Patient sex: M
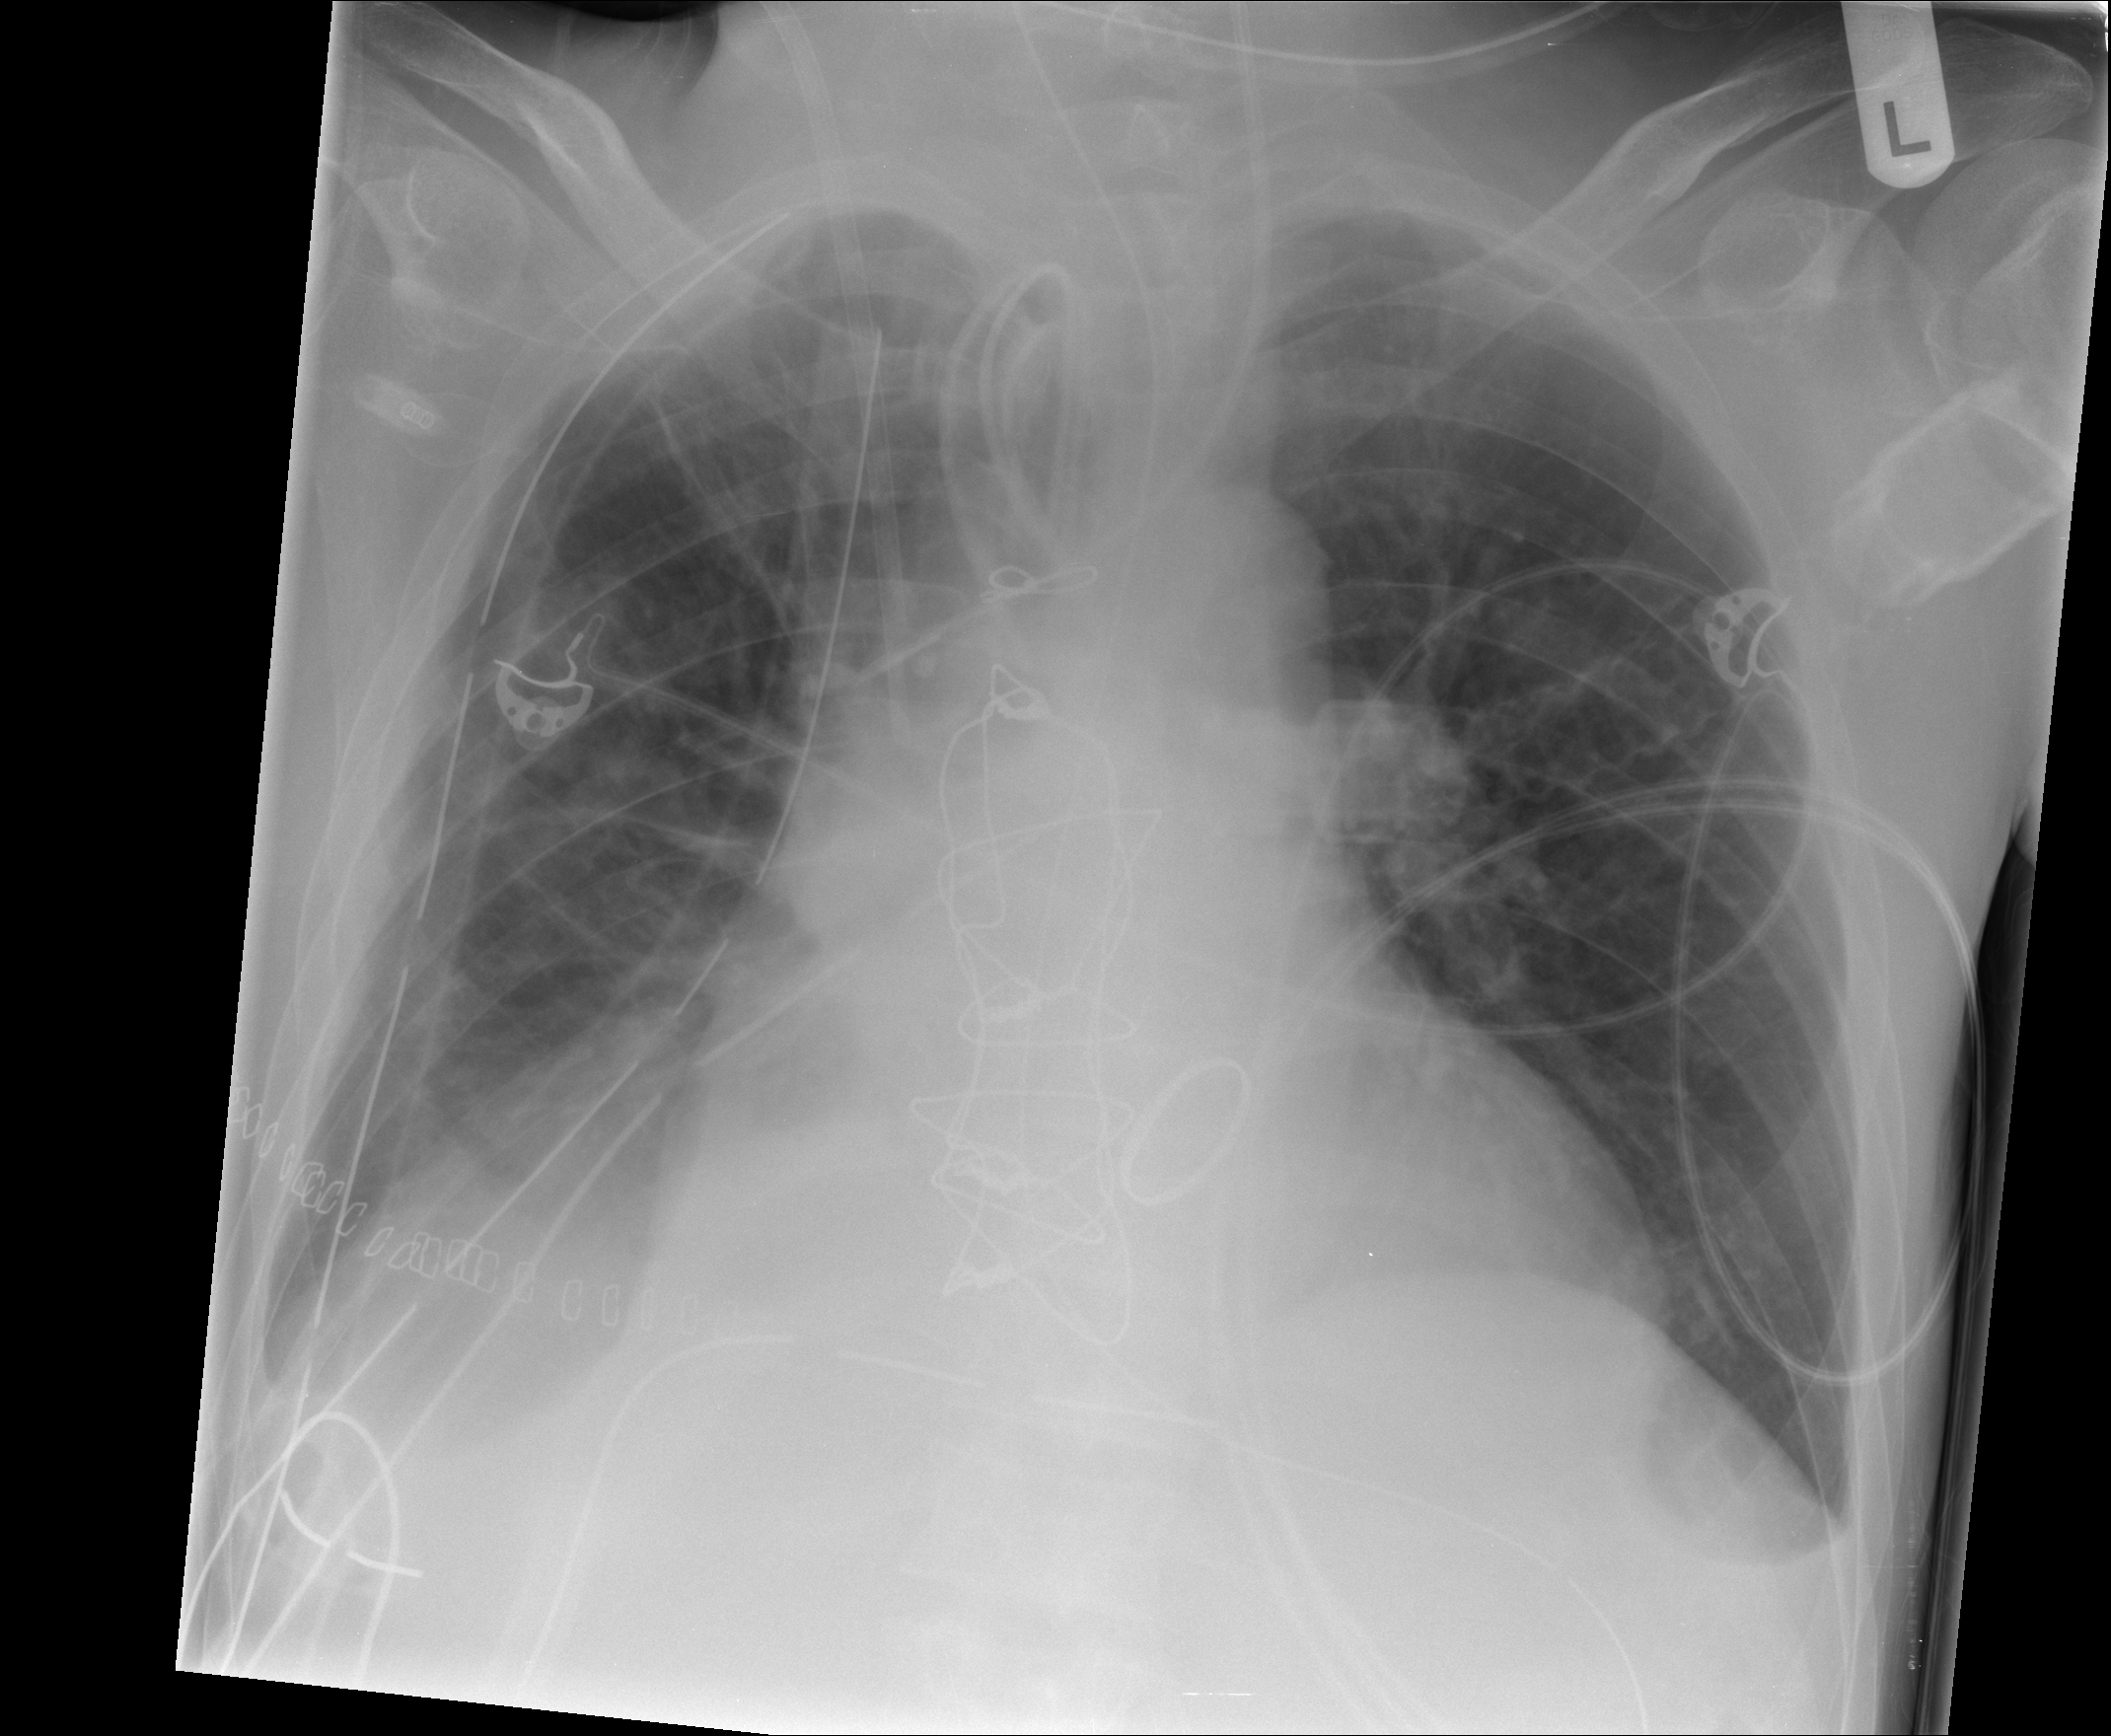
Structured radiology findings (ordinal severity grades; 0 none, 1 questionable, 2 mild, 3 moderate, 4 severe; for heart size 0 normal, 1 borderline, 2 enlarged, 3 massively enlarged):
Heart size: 2
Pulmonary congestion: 2
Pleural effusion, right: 3
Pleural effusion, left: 2
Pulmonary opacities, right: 1
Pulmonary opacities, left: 0
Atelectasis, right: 2
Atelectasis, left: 1